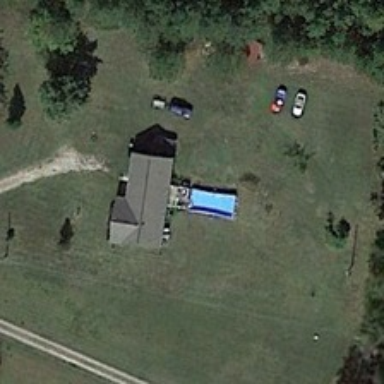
A building and several cars are near many green trees .